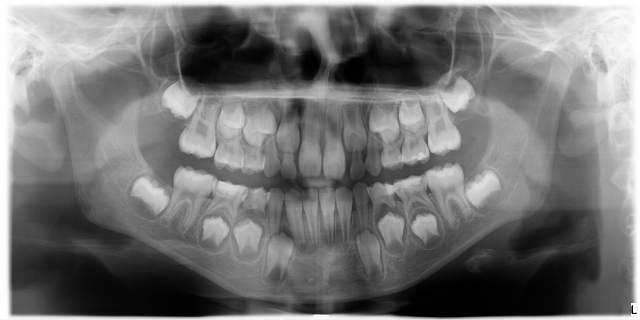
child